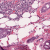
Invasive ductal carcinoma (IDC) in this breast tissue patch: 1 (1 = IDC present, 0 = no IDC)